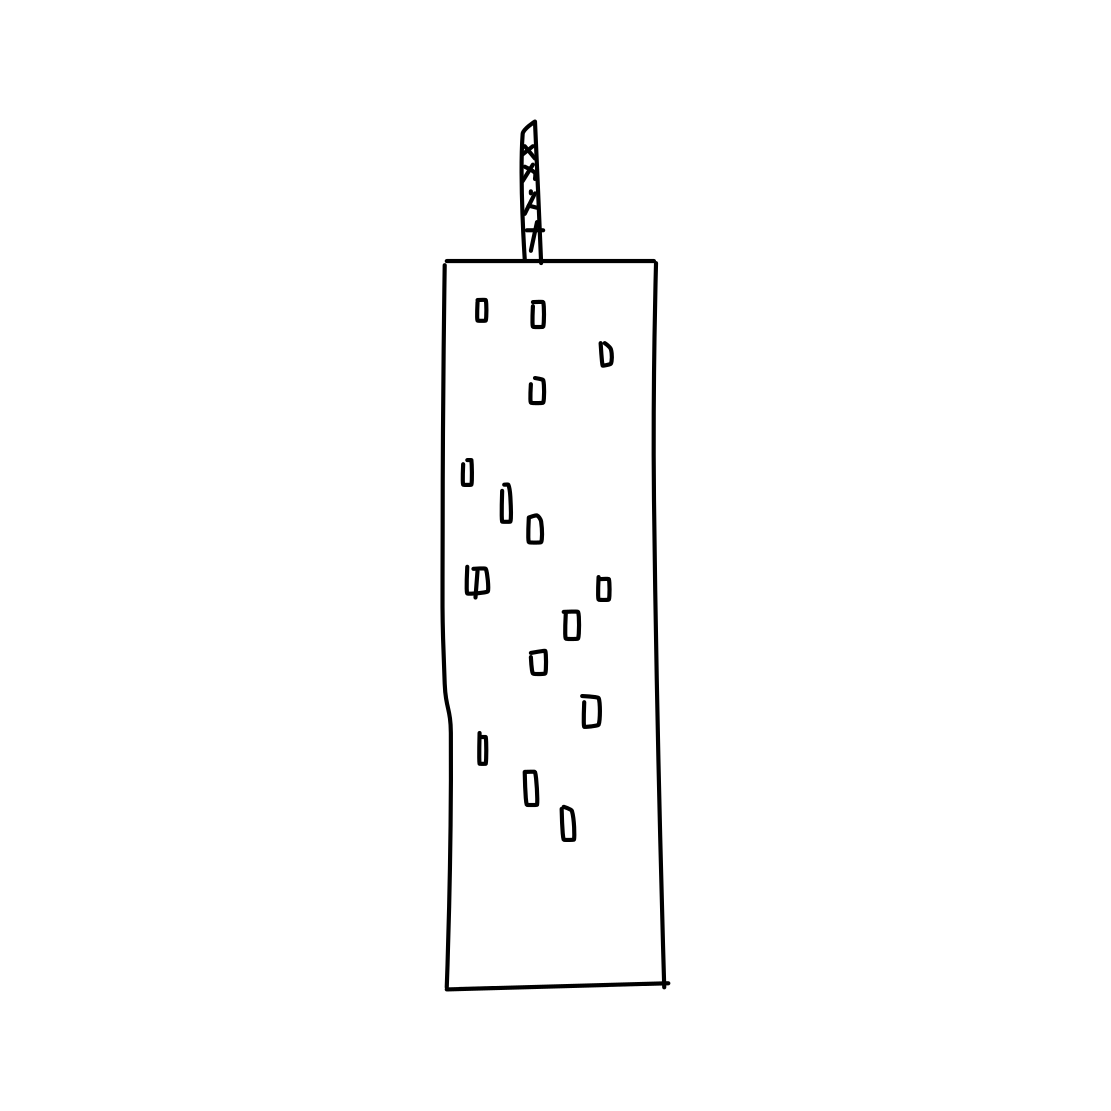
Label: skyscraper